Interaction volume radius: 5 \u00c5
Interaction volume height: 10 \u00c5
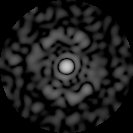
Disorder parameter: 0.8768